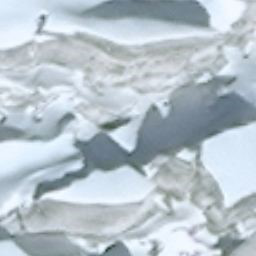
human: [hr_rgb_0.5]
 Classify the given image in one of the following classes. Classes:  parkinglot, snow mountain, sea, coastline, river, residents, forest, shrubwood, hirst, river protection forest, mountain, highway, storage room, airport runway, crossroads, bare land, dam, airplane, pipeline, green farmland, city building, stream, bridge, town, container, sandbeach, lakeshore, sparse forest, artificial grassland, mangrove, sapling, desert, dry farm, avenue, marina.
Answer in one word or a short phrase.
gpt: snow mountain